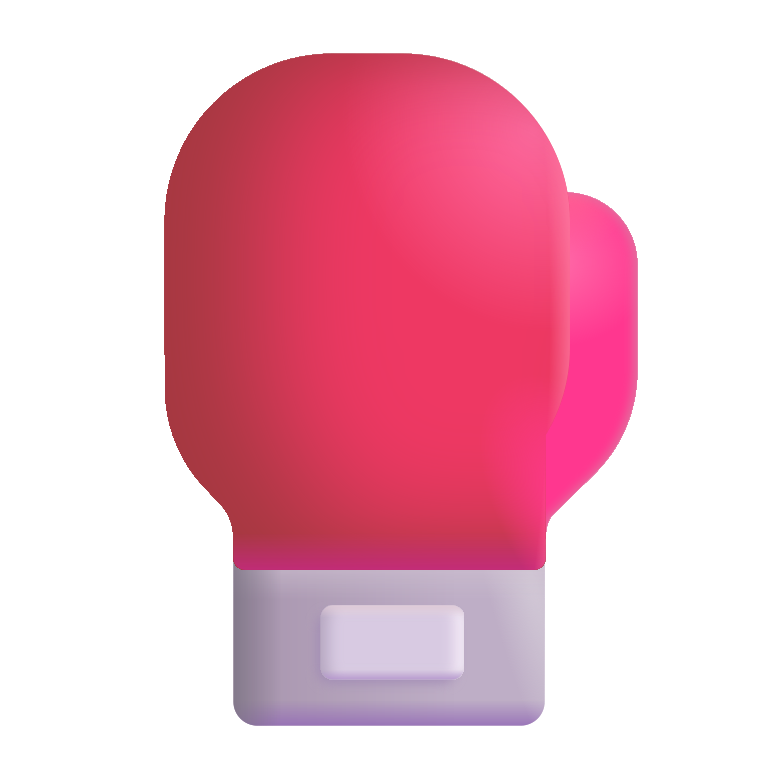
boxing glove color